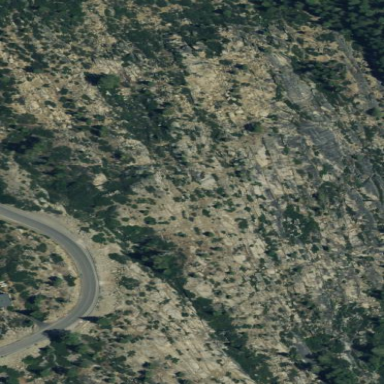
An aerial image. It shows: Landscape of bare rock.